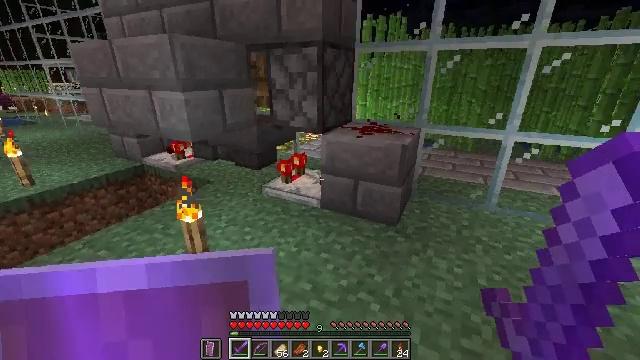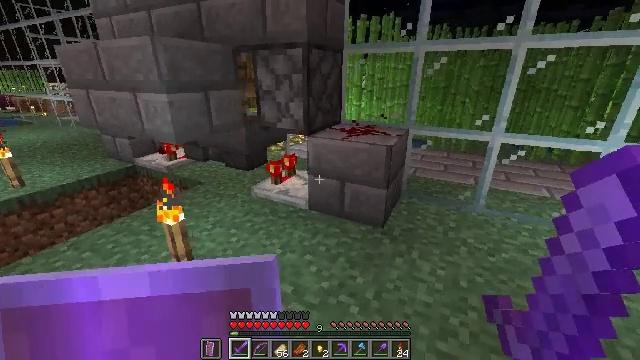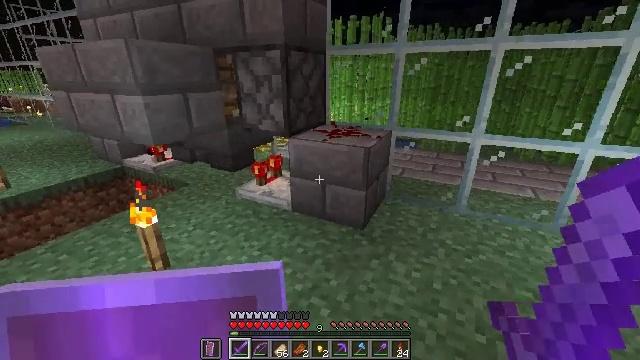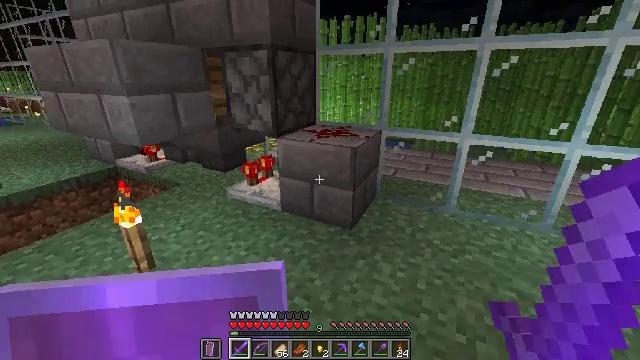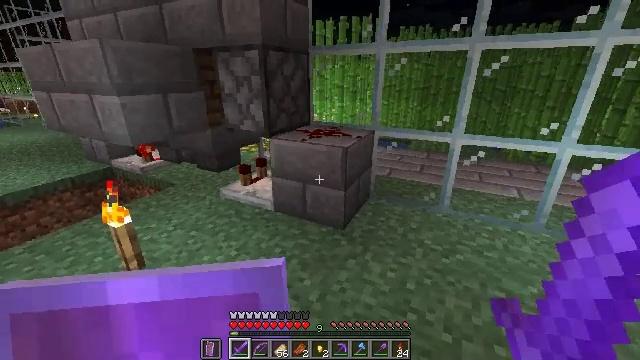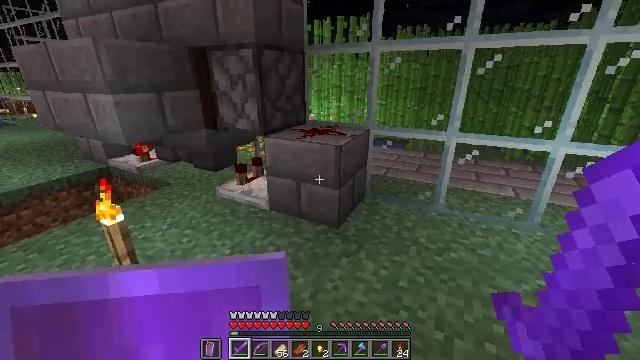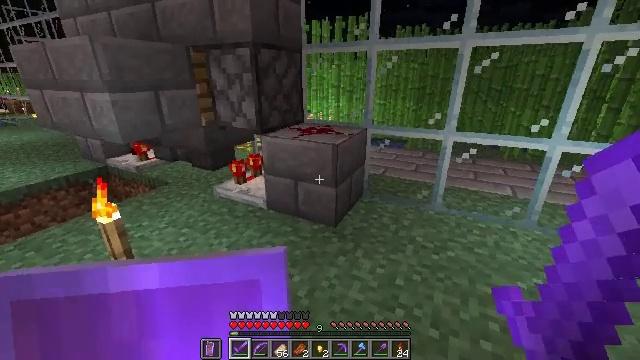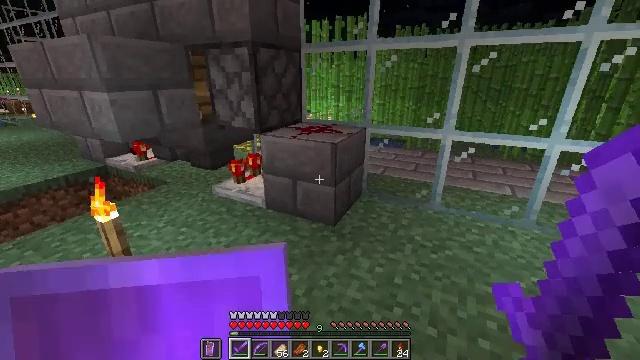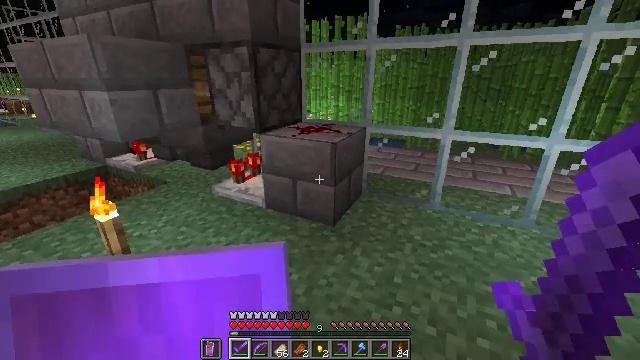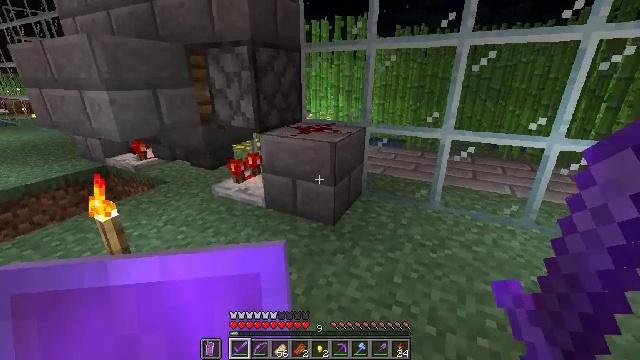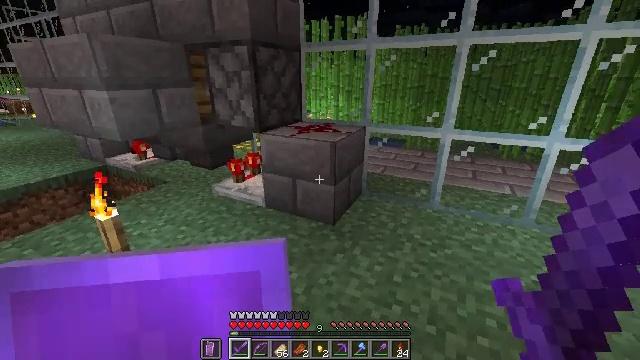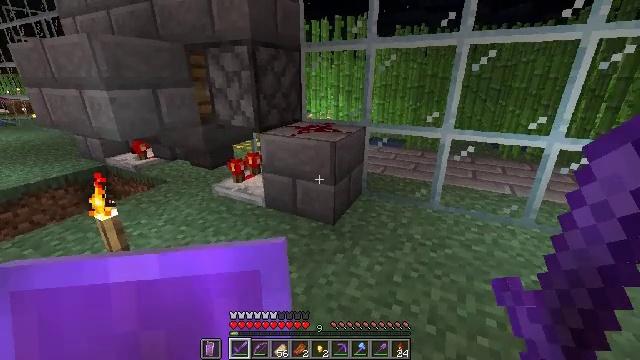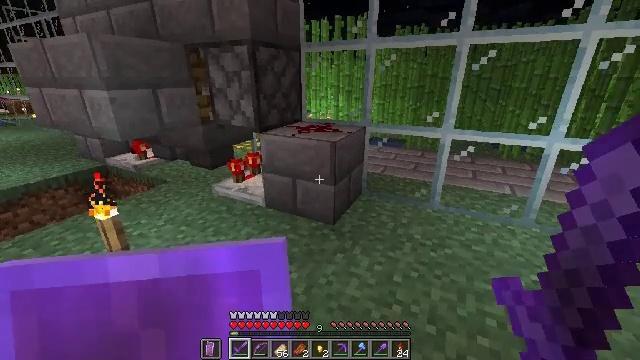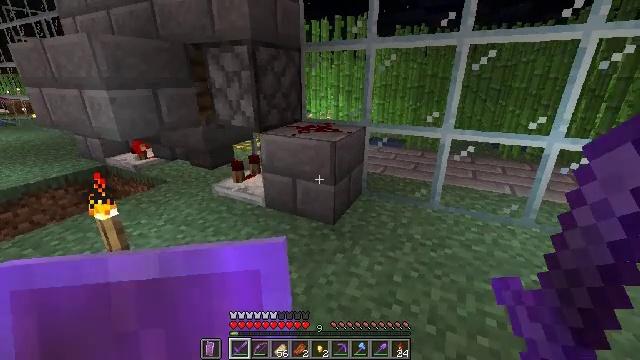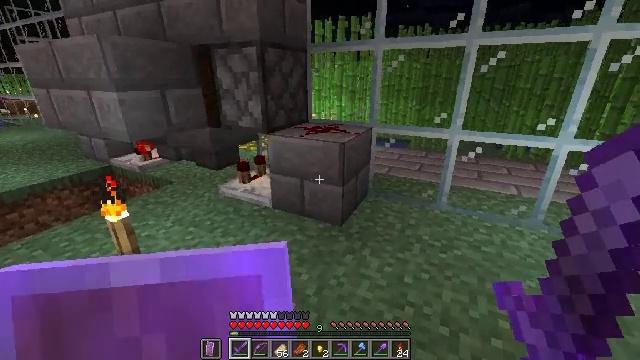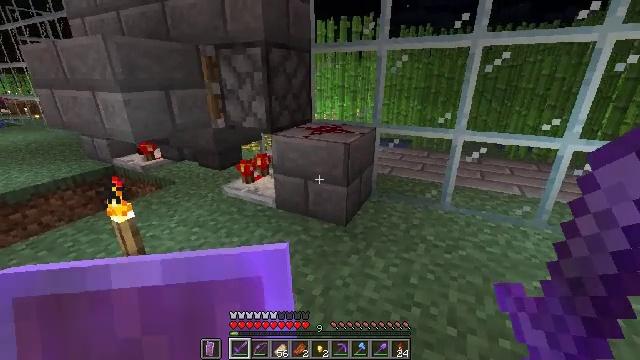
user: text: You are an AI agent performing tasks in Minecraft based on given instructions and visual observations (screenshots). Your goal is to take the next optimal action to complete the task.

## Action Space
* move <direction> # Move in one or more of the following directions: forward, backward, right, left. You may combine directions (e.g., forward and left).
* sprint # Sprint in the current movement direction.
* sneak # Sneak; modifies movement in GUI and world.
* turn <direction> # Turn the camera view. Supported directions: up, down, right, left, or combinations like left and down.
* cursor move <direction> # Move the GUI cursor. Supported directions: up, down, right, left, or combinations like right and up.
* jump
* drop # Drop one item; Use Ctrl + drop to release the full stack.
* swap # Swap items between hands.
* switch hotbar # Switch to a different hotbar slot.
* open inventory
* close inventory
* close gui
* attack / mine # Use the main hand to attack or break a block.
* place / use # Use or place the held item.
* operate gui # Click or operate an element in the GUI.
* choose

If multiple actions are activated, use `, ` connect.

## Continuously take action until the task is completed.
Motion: motion action
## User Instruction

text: Break the spruce trapdoor from a structure.
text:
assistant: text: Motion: move right
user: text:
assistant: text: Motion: move right
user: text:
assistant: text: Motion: no_op
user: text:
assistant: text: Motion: no_op
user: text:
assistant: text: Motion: no_op
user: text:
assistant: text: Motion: no_op
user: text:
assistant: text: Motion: no_op
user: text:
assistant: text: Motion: no_op
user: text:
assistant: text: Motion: no_op
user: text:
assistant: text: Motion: no_op
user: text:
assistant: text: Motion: no_op
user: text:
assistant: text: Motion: no_op
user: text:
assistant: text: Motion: no_op
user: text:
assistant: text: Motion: move left
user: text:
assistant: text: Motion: move left
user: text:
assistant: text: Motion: move left
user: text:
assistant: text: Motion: move left
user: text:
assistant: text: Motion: move left
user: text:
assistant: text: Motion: move left
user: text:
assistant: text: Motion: move left
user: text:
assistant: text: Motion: move left
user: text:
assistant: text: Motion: move left
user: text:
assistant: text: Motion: no_op
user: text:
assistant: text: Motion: no_op
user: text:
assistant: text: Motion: no_op
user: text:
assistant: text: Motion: no_op
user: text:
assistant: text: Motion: no_op
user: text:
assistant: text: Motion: no_op
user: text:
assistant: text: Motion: no_op
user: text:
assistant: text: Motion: no_op